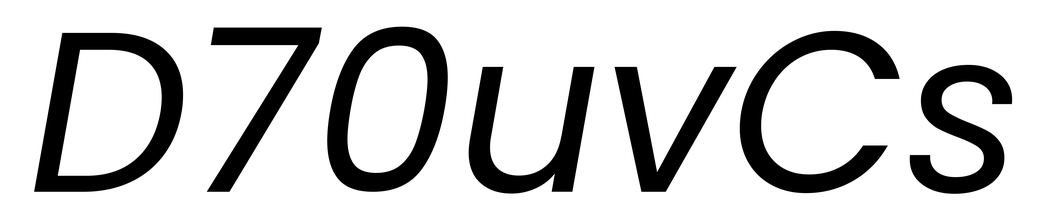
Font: Poppins-Italic